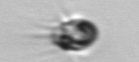
Label: Balanion